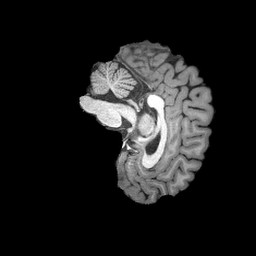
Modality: T1w
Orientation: sagittal
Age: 19
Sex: female